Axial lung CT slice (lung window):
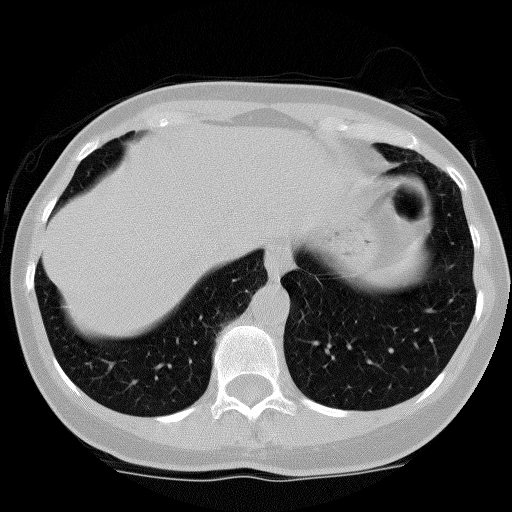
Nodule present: no